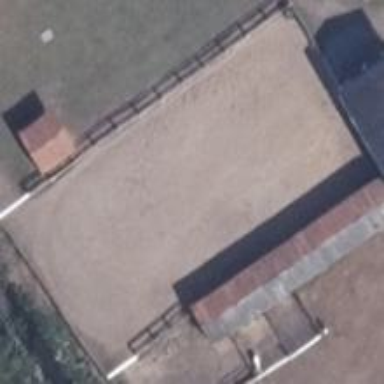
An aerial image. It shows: Equestrian pitch for leisure land sports.